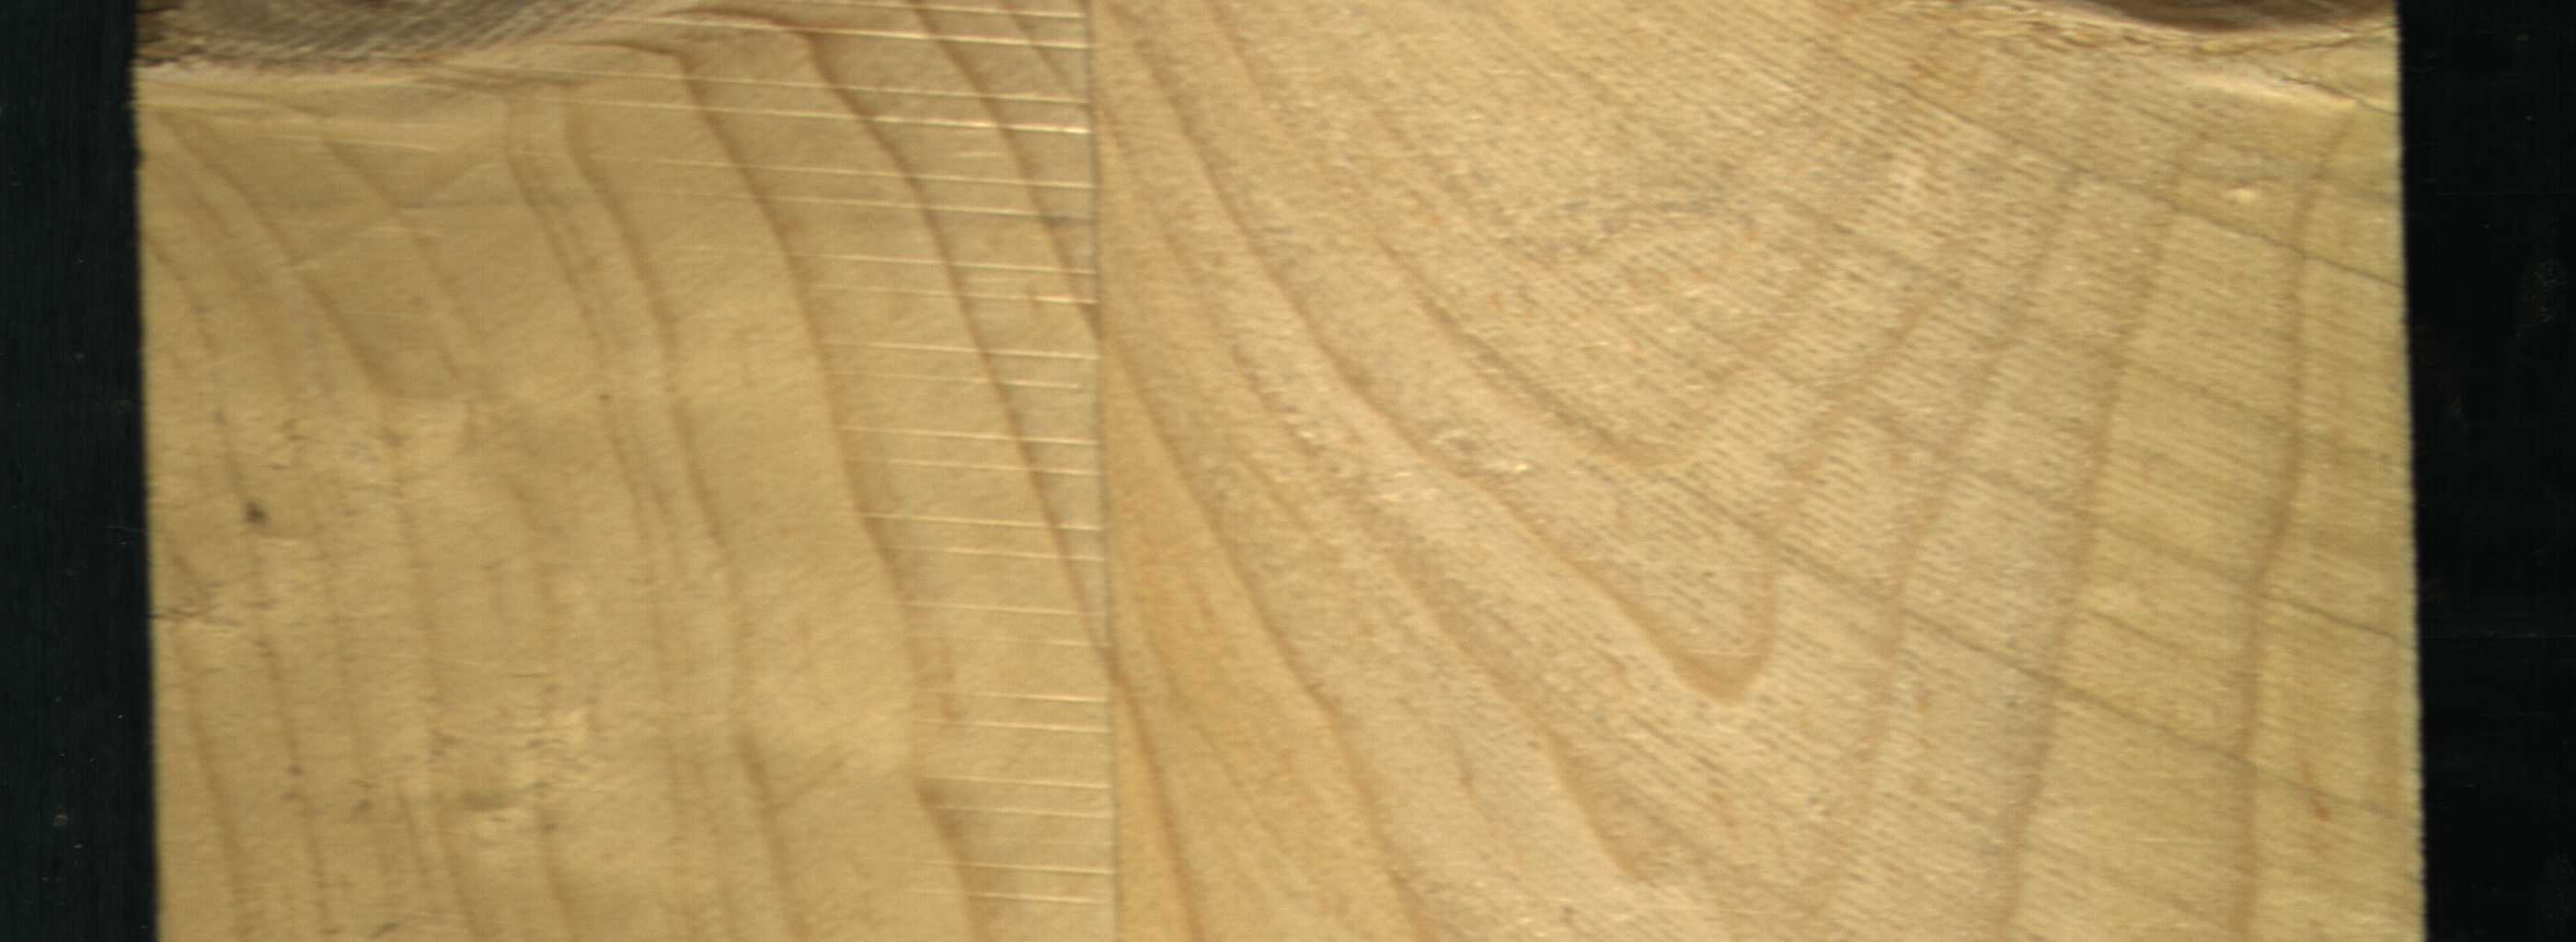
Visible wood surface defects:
Dead_Knot
Dead_Knot